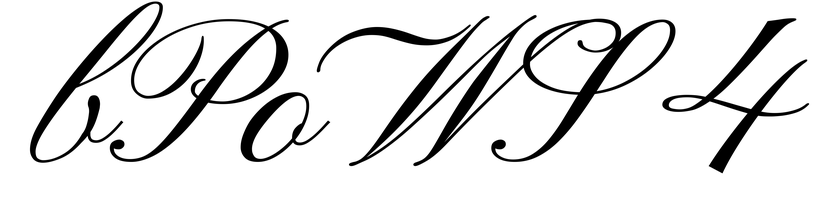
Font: PinyonScript-Regular